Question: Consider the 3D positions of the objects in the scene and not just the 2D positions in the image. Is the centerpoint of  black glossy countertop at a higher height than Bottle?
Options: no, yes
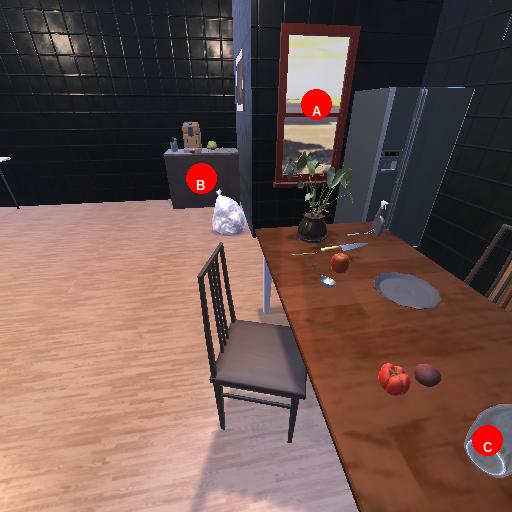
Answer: no